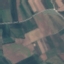
Land use / land cover class: AnnualCrop